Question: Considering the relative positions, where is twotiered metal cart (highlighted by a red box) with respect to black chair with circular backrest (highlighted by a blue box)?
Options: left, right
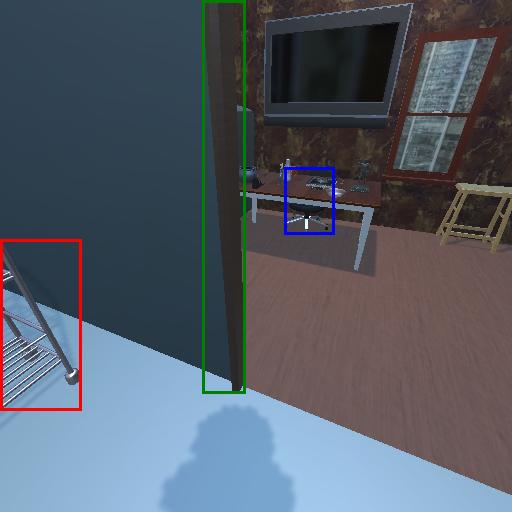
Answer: left